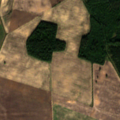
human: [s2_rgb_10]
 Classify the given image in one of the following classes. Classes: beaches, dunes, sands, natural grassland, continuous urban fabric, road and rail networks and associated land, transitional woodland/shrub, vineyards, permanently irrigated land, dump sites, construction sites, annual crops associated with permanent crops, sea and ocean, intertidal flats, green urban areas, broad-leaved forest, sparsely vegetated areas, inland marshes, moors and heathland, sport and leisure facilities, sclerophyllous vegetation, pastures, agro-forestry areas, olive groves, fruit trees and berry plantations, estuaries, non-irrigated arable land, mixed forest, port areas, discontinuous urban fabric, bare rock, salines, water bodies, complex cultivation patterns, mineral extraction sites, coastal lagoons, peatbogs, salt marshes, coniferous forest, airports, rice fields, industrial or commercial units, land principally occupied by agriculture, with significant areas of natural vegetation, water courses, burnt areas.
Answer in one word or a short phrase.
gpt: non-irrigated arable land, broad-leaved forest